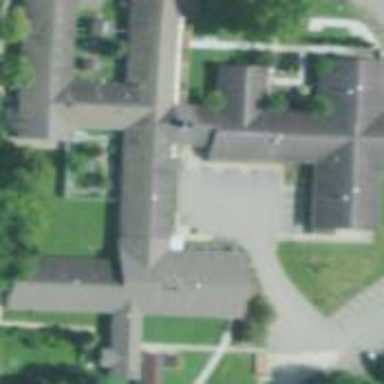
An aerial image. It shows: Nursing home building.